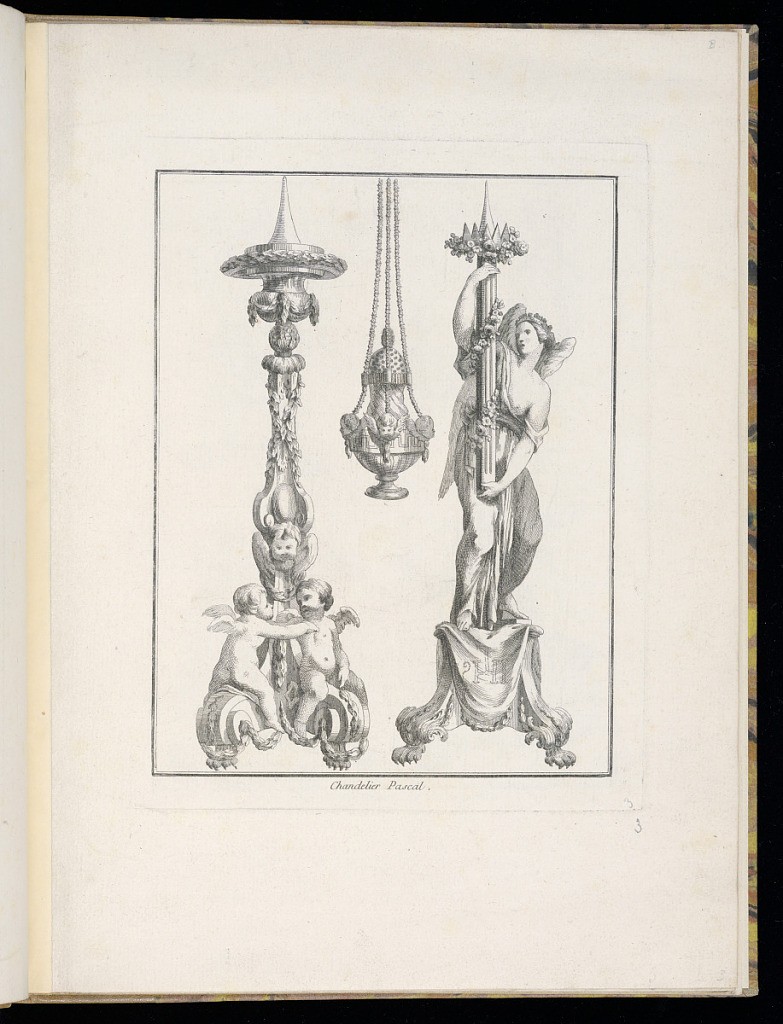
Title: Chandelier Pascal
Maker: Clément Pierre Marillier, French, 1740 – 1808
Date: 1763
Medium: Etching and engraving on paper
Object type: Print
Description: Designs for ecclesiastical objects including two paschal candlesticks flanking a hanging censer featuring putti, mascarons (masks), a winged female figure, swags of textiles, festoons of flowers and leaves, scrolling leaves (rinceaux), cartouche, fluting, gadrooning, and meander motifs. The plate is titled.